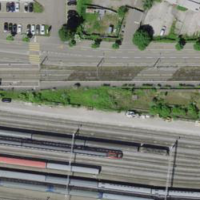
EUNIS habitat code: 57
Species observed at this site:
Tanacetum vulgare
Corvus corone
Euphorbia cyparissias
Lathyrus sylvestris
Sedum acre
Falco tinnunculus